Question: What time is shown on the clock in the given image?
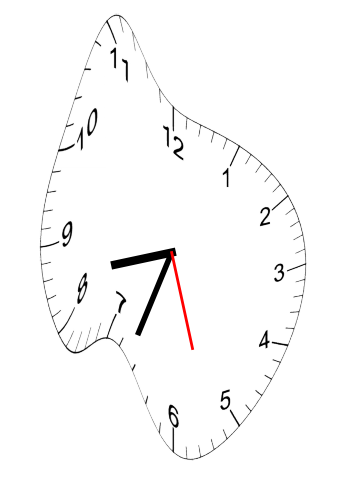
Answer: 08:33:27